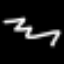
Label: squiggle